Question: I have a required field on one of my forms, however on chrome it is way below where it should be. Anyone know how I can manage this?
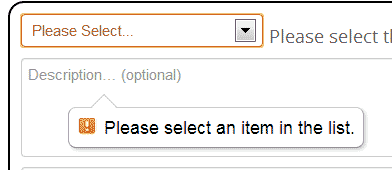
Answer: These popup for required field are managed by the browser, i don't think that you can act on.
You can try to send a feedback to google:
chrome://feedback/